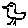
Label: bird